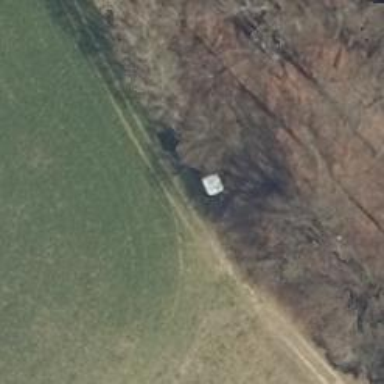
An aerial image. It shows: Shelter that serves as hunting stand.